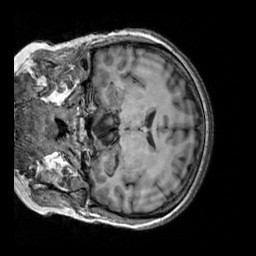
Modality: T1w
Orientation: coronal
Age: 53
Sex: female
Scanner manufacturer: siemens
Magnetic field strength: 3 T
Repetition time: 2.3 s
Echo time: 0.00303 s